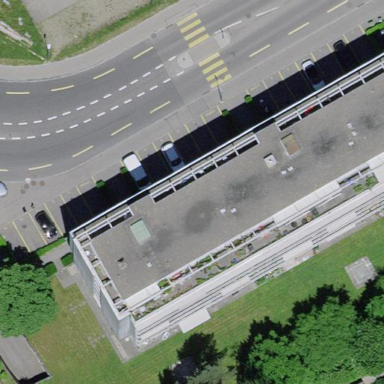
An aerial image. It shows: Residential building with flat roof.